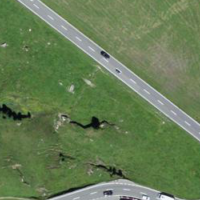
EUNIS habitat code: 26
Species observed at this site:
Ptyonoprogne rupestris